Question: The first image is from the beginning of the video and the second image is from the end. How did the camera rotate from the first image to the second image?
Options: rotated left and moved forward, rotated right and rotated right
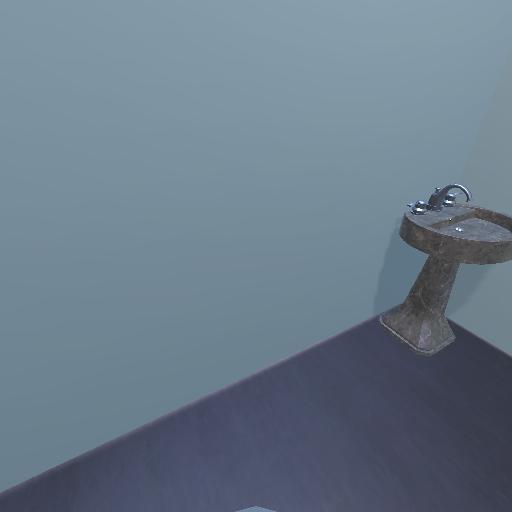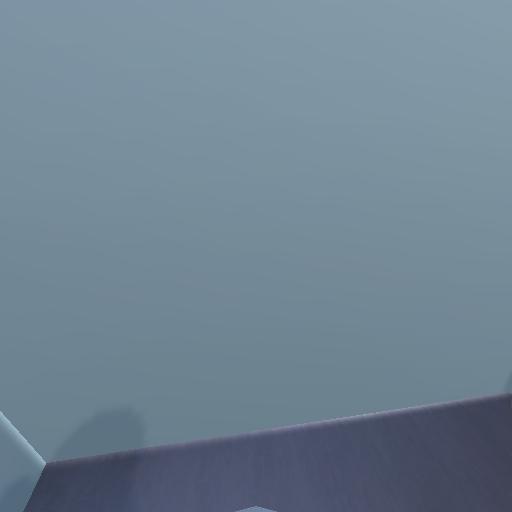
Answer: rotated left and moved forward